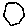
Label: hexagon